Question: I have matrix with 5 points in homogeneous coordinates x1(x1; y1; z1).. x4(x4; y4; z4). I know that after applying Affine transformation to this matrix x1 moved to x1_prime, x2 - to x2_prime. How can I find the transformation matrix?
I tried
'''
X = [x1 x2];
X_prime = [x1_prime x2_prime];
T = X_prime/X;
'''
But this does not work. After I apply T on my 4 points I get 1 segment.

I tried fitgeotrans() in Matlab, but I suppose I have used it incorrect.
Could you please help me to find Affine transformation matrix in Matlab?
Thanks
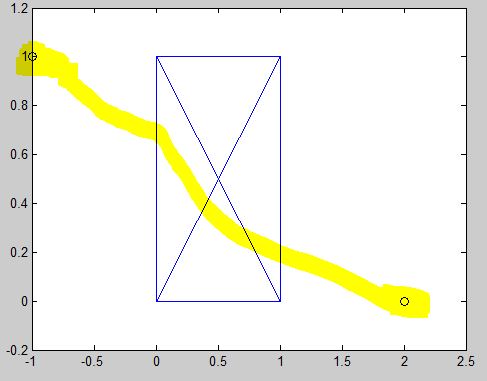
Answer: With 2 points it is impossible to find Affine transformation matrix
'''
[a b c;
d e f;
g h i].
'''
We need 3 points for it. Only then for each line of matrix we will have 3 unknowns and 3 equations.
With 2 points we can find
'''
[a b;
d e]
'''
part of matrix, then add 0 0 1's and we will get Affine transformation
'''
[a b 0;
d e 0;
0 0 1]
'''